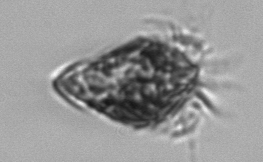
Label: Strombidium_wulffi